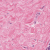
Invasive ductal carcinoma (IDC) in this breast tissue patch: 0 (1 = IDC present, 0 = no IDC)